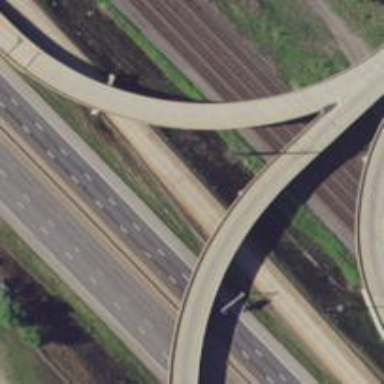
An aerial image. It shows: Motorway link bridge.